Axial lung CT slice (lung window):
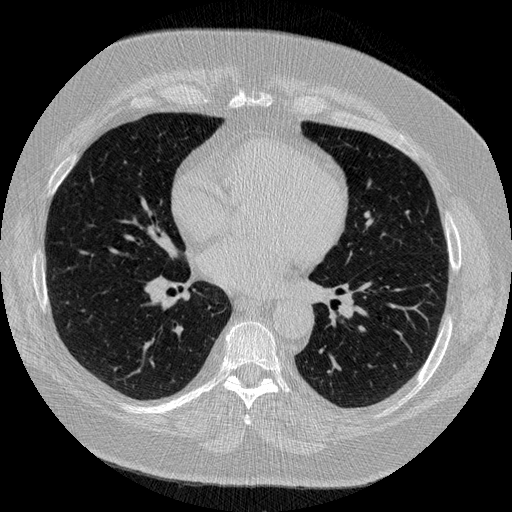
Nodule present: no